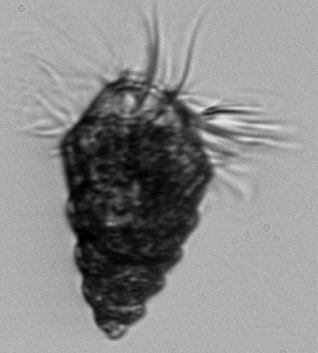
Label: Laboea_strobila